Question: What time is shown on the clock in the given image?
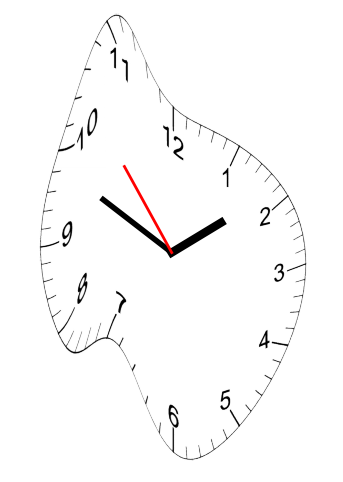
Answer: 01:48:53